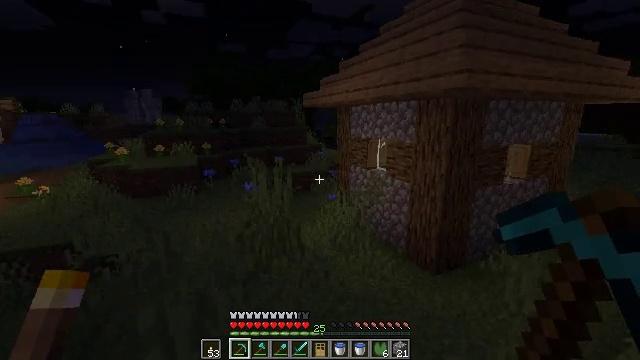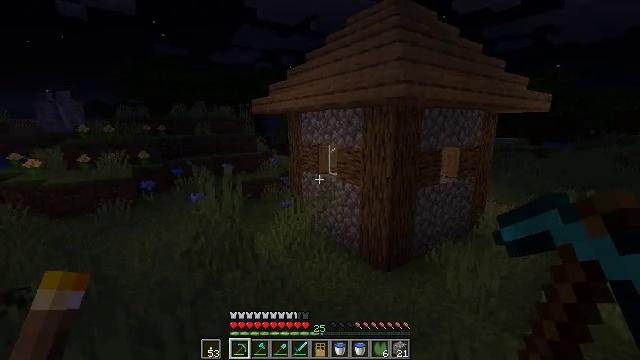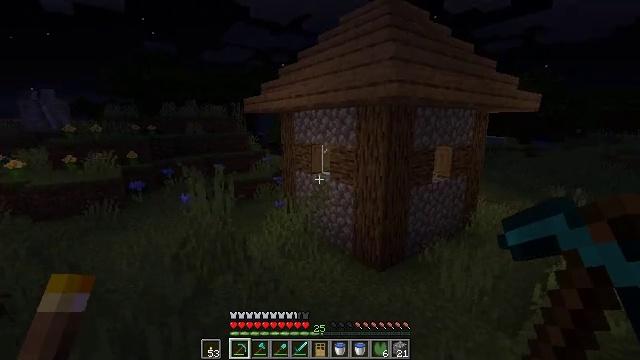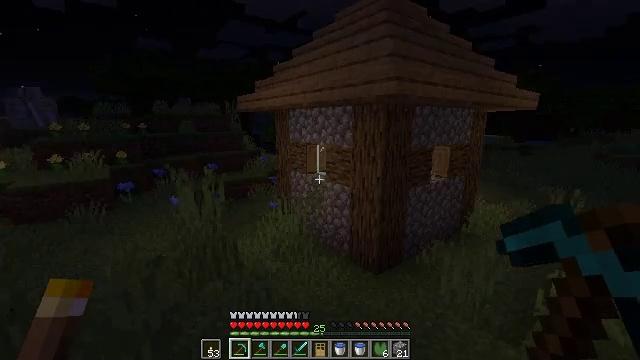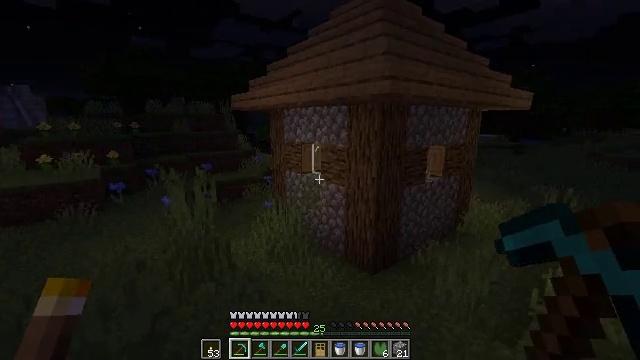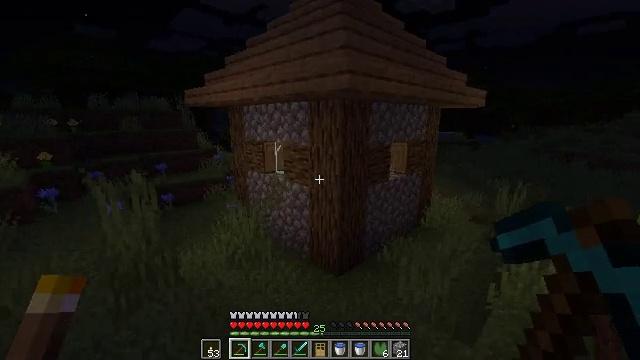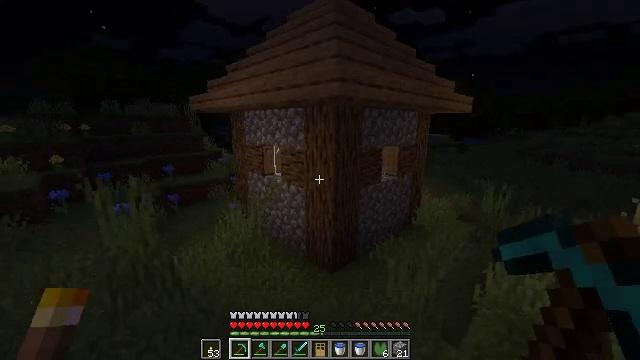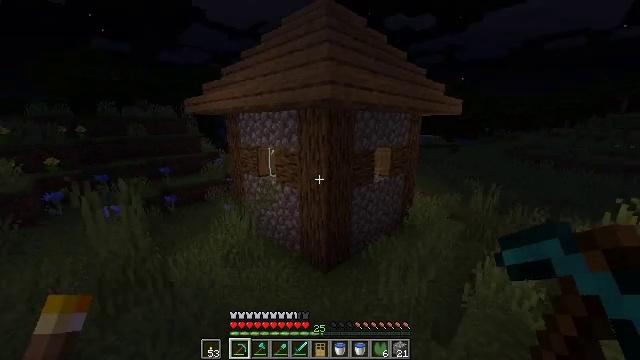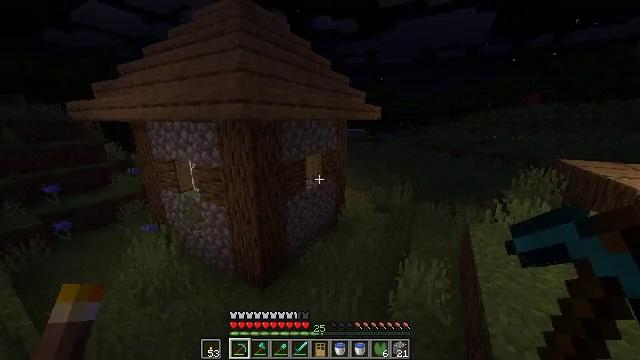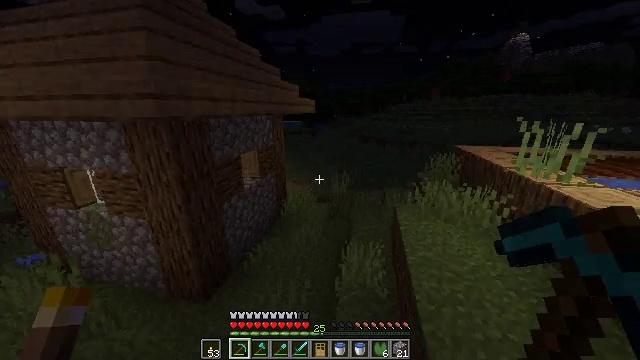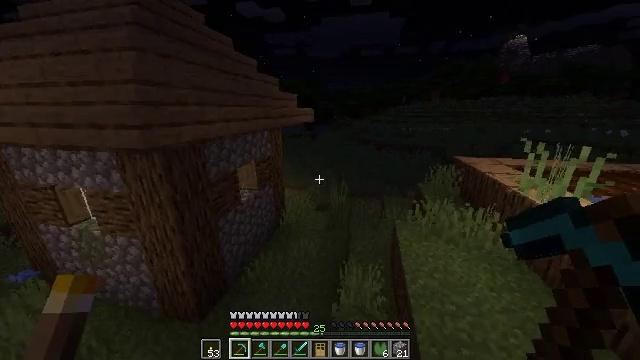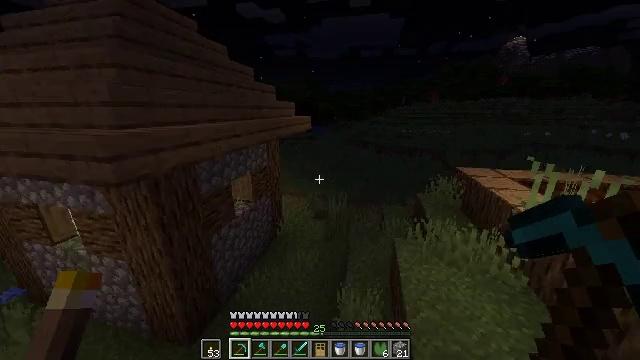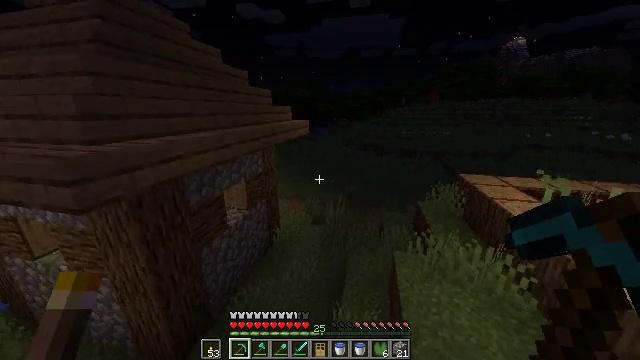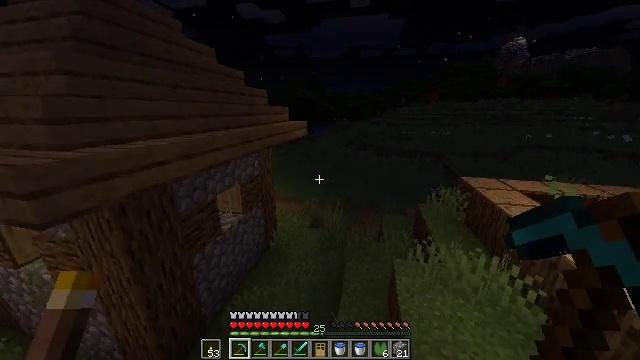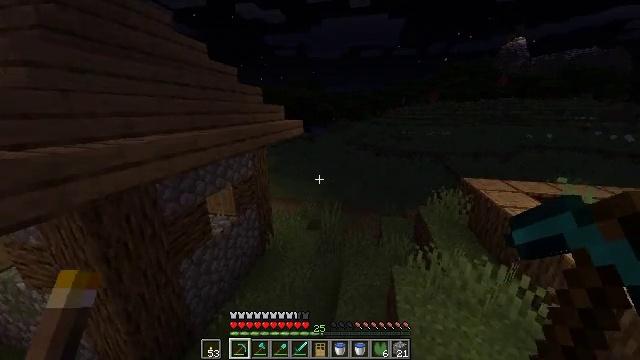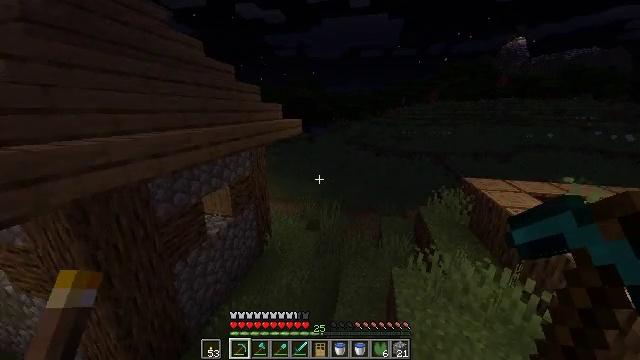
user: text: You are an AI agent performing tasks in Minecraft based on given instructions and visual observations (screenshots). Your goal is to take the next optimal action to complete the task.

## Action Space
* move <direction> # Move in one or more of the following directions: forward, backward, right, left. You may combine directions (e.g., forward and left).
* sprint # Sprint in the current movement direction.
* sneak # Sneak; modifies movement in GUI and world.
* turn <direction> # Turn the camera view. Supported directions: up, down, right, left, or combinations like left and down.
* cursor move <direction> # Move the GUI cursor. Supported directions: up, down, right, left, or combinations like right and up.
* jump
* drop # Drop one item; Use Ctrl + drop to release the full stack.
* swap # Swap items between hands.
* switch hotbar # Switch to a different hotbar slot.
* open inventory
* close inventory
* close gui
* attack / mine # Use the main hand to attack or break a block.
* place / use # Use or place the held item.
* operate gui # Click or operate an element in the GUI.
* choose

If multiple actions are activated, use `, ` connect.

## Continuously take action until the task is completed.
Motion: motion action
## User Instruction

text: Drop an oak door.
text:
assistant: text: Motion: turn right and up
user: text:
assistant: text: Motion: move forward, turn right
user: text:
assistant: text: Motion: move forward
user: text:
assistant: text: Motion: move forward and move right
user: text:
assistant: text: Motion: move forward and move right, sprint, turn right
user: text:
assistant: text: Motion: move forward and move right, sprint
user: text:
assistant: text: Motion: move forward and move right, sprint
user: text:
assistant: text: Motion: move forward and move right, sprint, turn right and down, jump
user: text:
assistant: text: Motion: move forward and move right, sprint, turn right and down, jump
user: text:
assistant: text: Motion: move forward and move right, sprint, jump
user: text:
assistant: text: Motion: move forward and move right, sprint, jump
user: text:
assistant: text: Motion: move forward and move right, sprint, jump
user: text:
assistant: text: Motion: move forward and move right, sprint, jump
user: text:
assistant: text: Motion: move forward and move right, sprint, jump
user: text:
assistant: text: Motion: move forward and move right, sprint, jump
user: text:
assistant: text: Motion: move forward and move right, sprint, jump
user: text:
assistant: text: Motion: move forward and move right, sprint, jump
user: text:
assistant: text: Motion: move forward and move right, sprint, jump
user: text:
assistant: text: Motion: move forward and move right, sprint, turn left, jump
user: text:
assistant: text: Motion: move forward and move right, sprint, turn left, jump
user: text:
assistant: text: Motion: move forward and move right, sprint, turn left and up, jump
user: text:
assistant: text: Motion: move forward and move right, sprint, turn left and up, jump
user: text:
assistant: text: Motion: move forward and move right, sprint, turn left and up, jump
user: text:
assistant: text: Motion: move forward and move right, sprint, turn left, jump
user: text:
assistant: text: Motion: move forward and move right, sprint, turn left, jump
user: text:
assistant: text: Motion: move forward and move right, sprint, turn left, jump
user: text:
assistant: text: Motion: move forward and move right, sprint, turn left, jump
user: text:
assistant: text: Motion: move forward and move right, sprint, turn left, jump
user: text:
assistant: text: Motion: move forward and move right, sprint, turn left, jump
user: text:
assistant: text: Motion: move forward and move right, sprint, jump